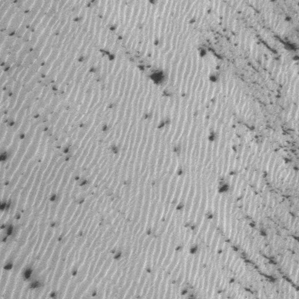
Label: frost